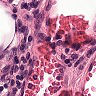
Metastatic tissue present: no